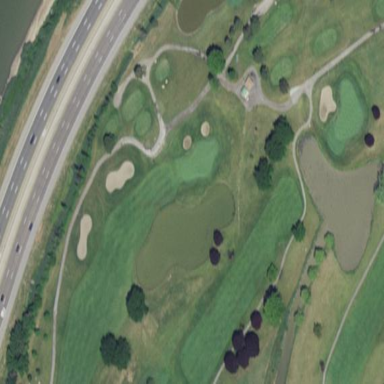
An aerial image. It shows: Grassy area designated as golf fairway.